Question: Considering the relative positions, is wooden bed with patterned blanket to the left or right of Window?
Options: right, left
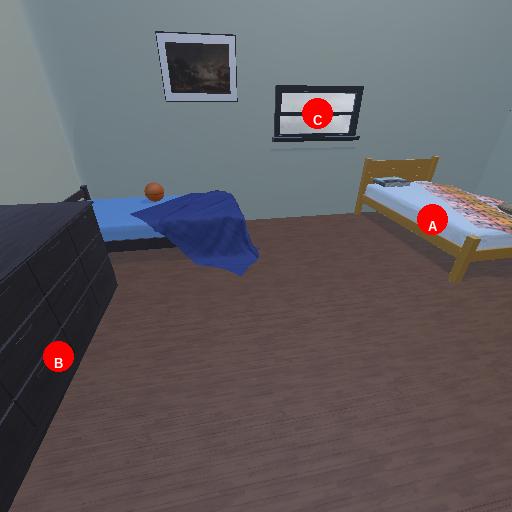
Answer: right